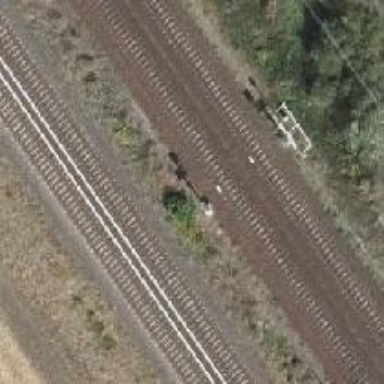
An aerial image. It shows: Railway signal.